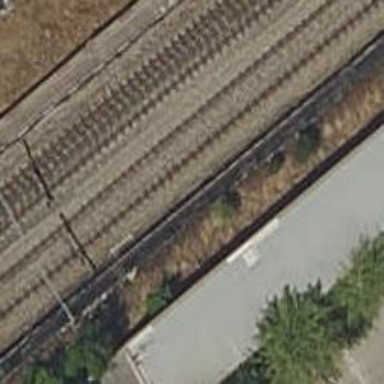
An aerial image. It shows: Railway track with contact line for electrification.